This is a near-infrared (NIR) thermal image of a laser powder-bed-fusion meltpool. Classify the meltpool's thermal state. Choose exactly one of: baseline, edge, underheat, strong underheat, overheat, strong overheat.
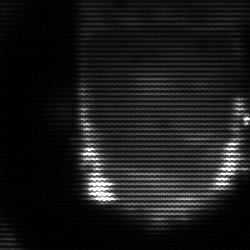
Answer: baseline